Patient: sex M, age 74
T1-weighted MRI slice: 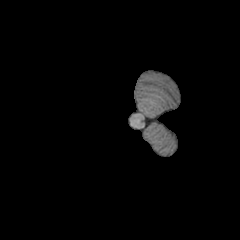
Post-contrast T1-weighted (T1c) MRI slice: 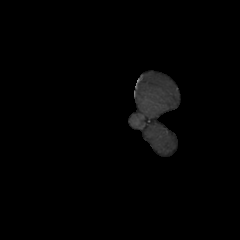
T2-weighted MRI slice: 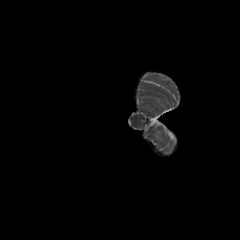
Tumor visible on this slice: no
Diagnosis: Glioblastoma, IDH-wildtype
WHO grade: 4